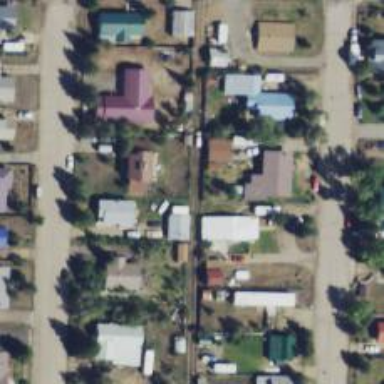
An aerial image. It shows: Alleyway designated as service road.